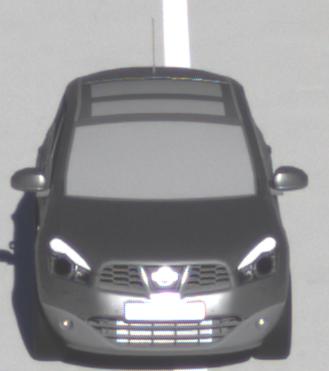
Make: Nissan
Model: Qashqai 1.6
Detailed model: Qashqai (J10)
Model produced from: 2010/03
Model produced until: 2010/08
Doors: 5
Color: gray
Road condition: wet road
Daytime: morning or afternoon
Contrast: high contrast